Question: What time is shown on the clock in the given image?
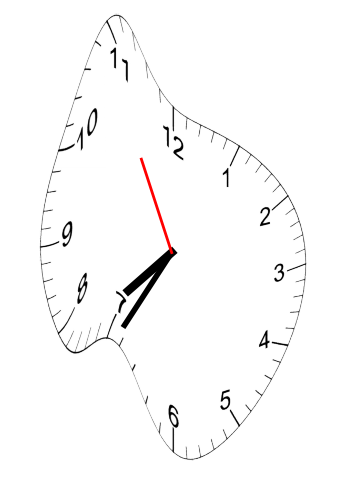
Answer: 07:34:55